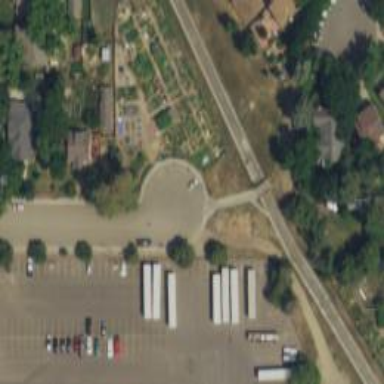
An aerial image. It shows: Community garden providing leisure land.